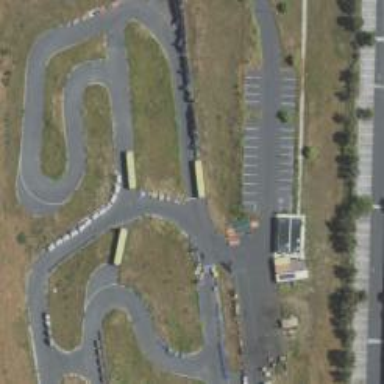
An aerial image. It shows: Asphalt raceway designed for motor sports.